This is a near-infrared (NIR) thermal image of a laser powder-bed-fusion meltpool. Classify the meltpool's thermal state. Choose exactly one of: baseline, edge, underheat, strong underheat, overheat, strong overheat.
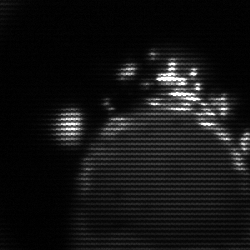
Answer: edge